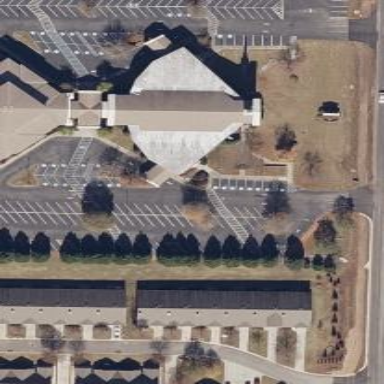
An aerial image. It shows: Building that serves as place of worship.